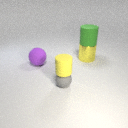
large purple rubber sphere in front of large yellow metal cylinder